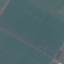
Land use / land cover class: AnnualCrop